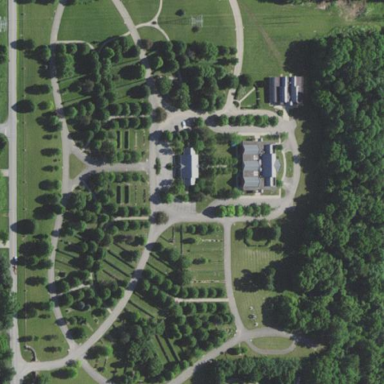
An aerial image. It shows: Cemetery.